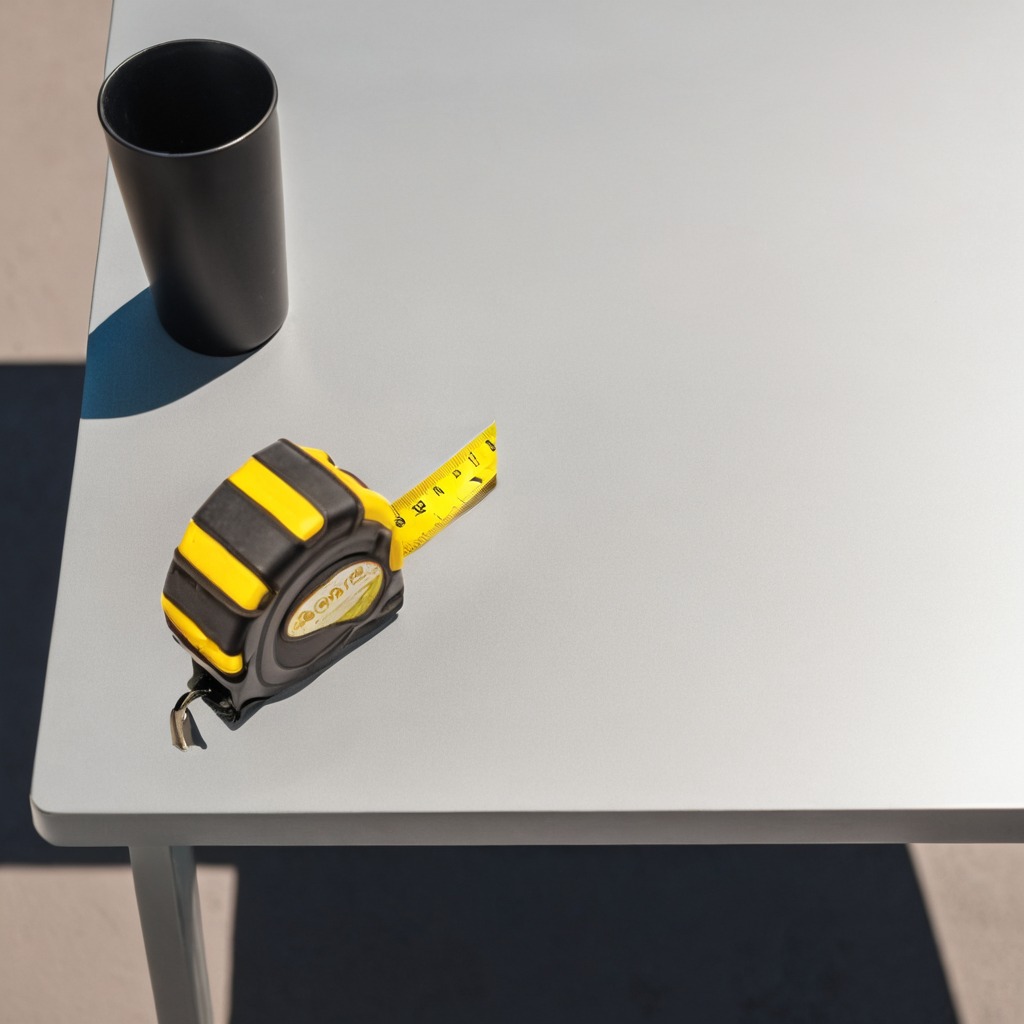
A measuring tape is lying on the table.